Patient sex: M
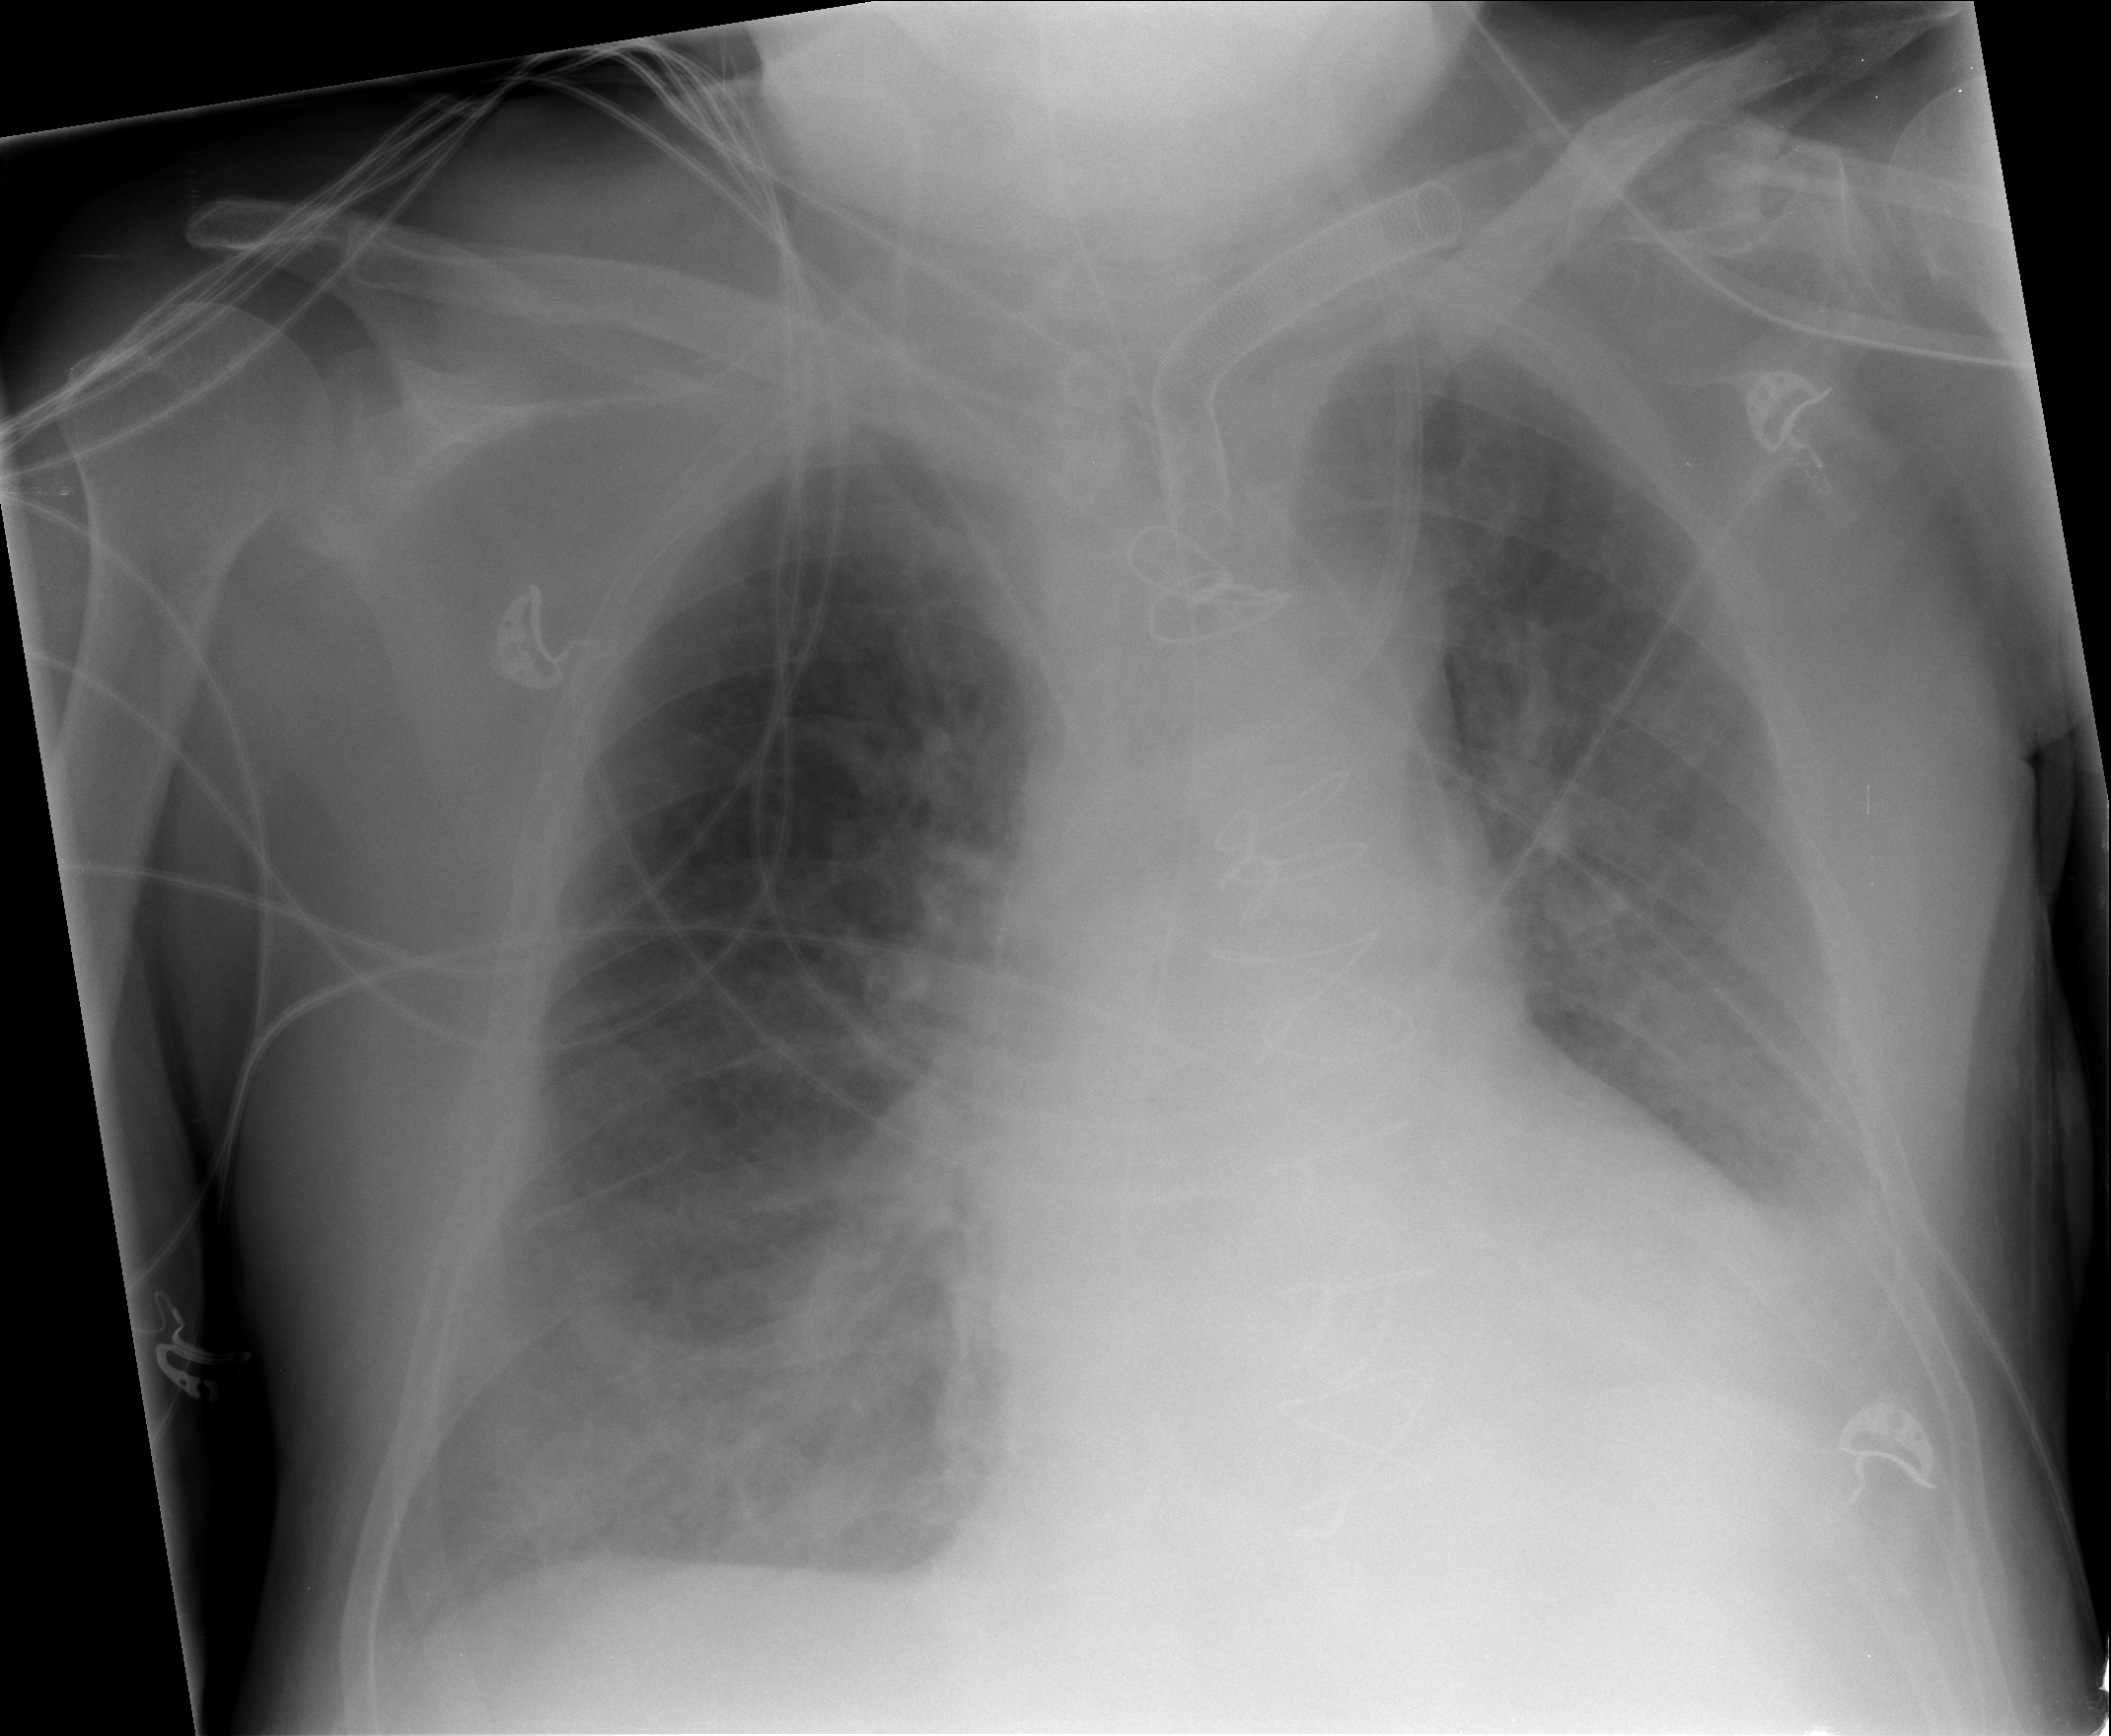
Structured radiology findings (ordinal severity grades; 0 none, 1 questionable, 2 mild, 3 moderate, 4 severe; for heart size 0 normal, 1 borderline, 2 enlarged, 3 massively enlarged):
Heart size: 1
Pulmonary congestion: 2
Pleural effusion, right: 0
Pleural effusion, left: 2
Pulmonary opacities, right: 2
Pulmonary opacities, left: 0
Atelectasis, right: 2
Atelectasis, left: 2